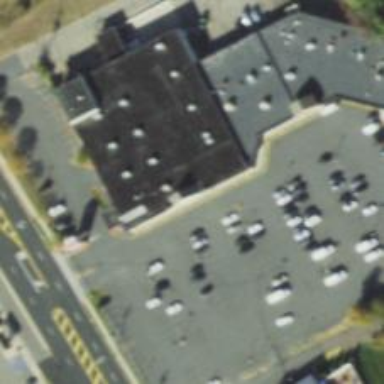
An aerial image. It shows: Pharmacy providing healthcare services.